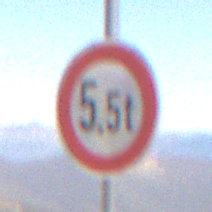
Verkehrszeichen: TatsaechlicheMasse
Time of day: Midday
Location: Outdoor (Nature)
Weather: Clear
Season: NotSpecified
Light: Natural